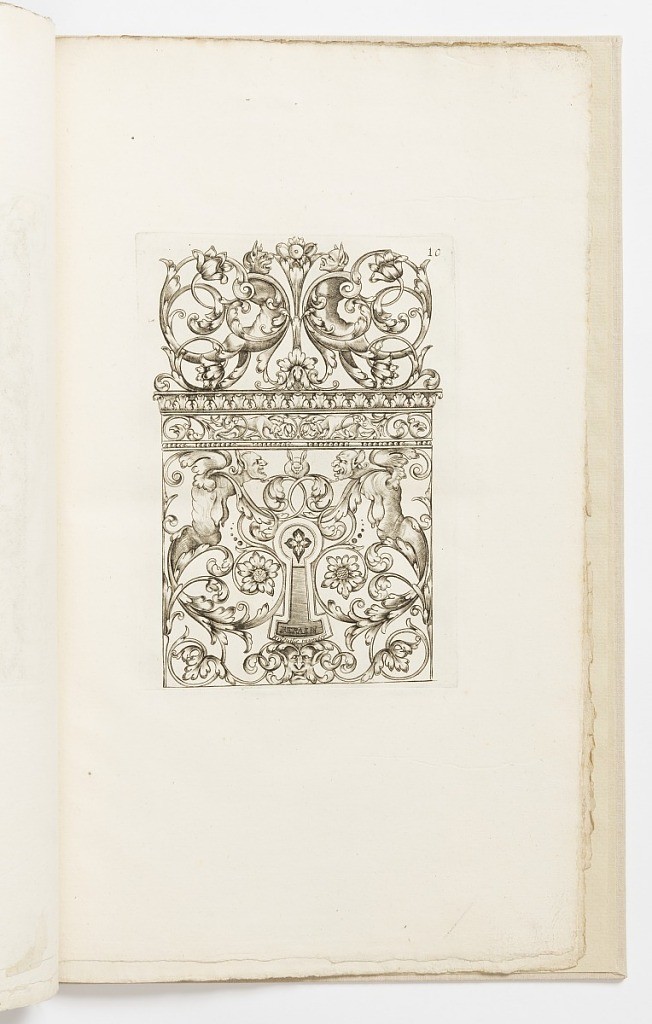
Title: Plate 10, from Diverses pièces de serruriers (Various Designs for Locksmiths)
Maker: Hugues Brisville, French, active ca. 1663
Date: after 1662
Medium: Engraving on laid paper
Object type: Print
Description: Vertical rectangle showing an escutcheon surrounded by scrollwork. Perched above is a rabbit flanked by grotesque figures. Above, symmetrical arabesques with dogs and fantastic figures.